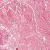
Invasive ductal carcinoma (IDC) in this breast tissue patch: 0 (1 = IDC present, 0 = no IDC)